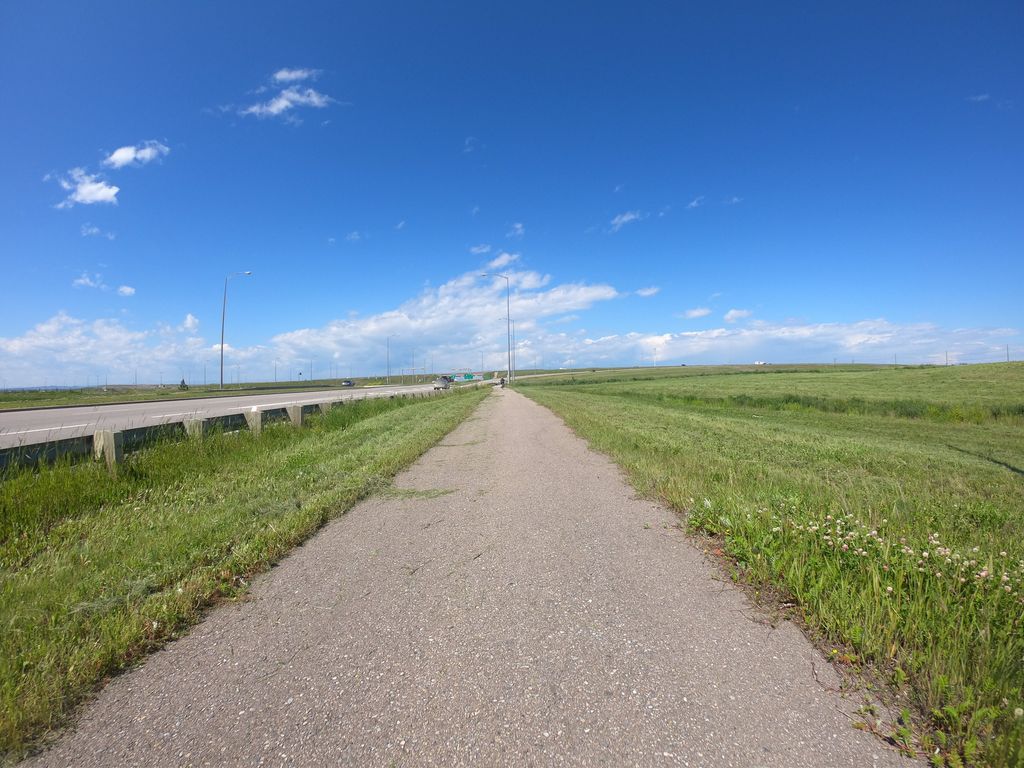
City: calgary